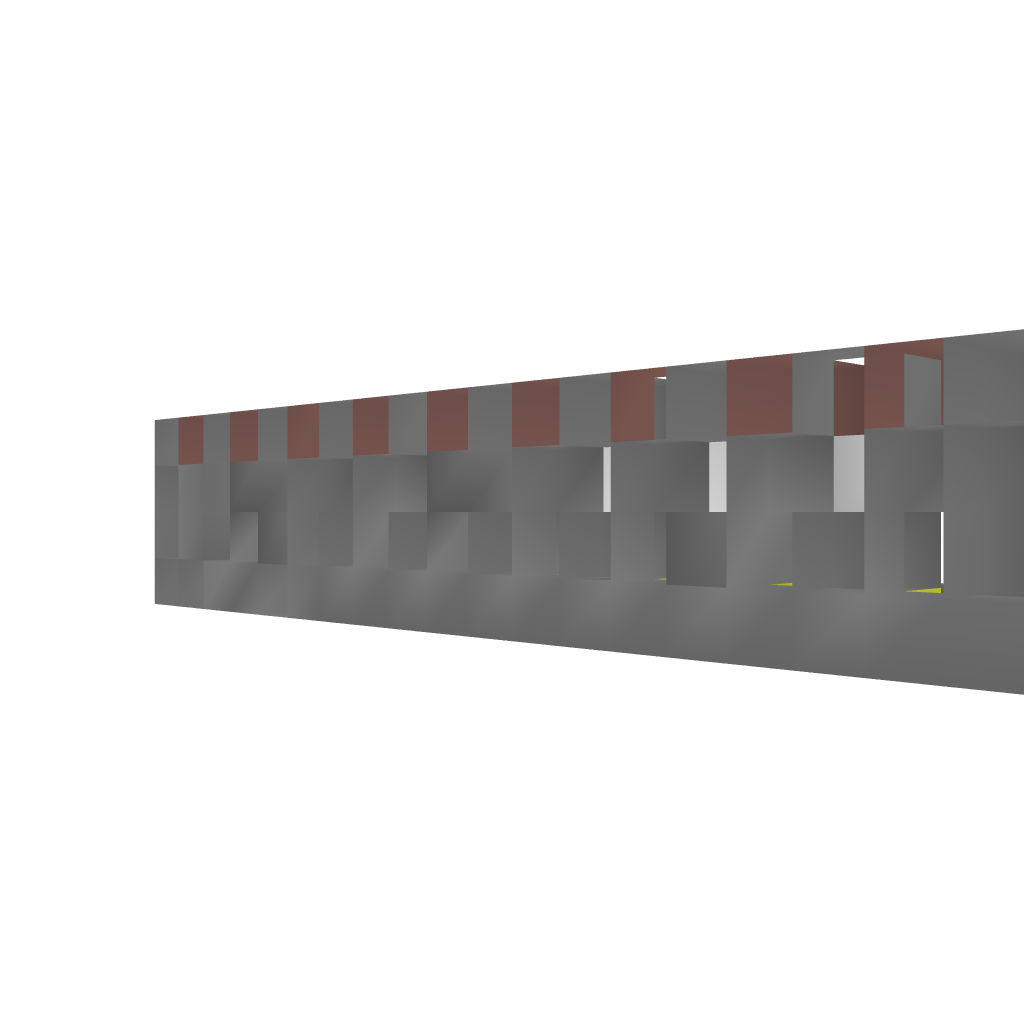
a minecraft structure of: OP Villager Trades bad low quality